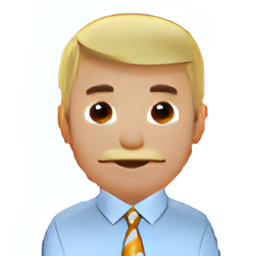
Name: male office worker type 3
Emoji: 👨🏼‍💼
Group: People & Body
Sub-group: person-role